Question: I'm trying to place something between two table rows, but the 'something' row is outside the table in chrome browser:

I'm not sure why, it seems unless the 'something' is inside a 'td' tag, it would always be outside the table.
Why is that? I just want some row that can occupy the whole line, which is why I abandoned the 'td' tag here.
Here's the source code:
'''
<html>
<head>
<style>
td { border: 1px solid #666; }
</style>
</head>
<body>
<table border="0" cellspacing="5" cellpadding="5">
<thead>
<tr>
<th>Header</th>
<th>Header</th>
<th>Header</th>
</tr>
</thead>
<tr>
<td>Data</td>
<td>Data</td>
<td>Data</td>
</tr>
<tr>
something
</tr>
<tr>
<td>Data</td>
<td>Data</td>
<td>Data</td>
</tr>
</table>
</body>
</html>
'''
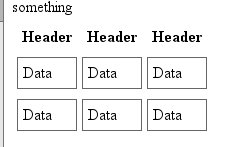
Answer: The way you wrote the text inside '<tr>' directly is not a valid HTML and result will be broken layout. If you are using table then use '<td>' to write a content. As per posted table structure case as every '<tr>' contains 3 '<td>'.
So you need to write it this way. Then only you will get a proper table layout.
'''
<tr>
<td colspan="3">something</td>
</tr>
'''